Question: Sessions work perfectly in all other browsers that I have tested.
If I try to get the session id with 'sessionid = request.COOKIES['sessionid']', I get this error: 'KeyError: 'sessionid''
This is what I have in my settings.py:
'''
CACHE_BACKEND = 'memcached://127.0.0.1:11211/'
SESSION_COOKIE_DOMAIN = '.vb.is'
SESSION_ENGINE = 'django.contrib.sessions.backends.cache'
'''
Sites are vb.is, fiskifrettir.vb.is and hestabladid.vb.is

Server setup is: apache2 (mod_wsgi) and nginx
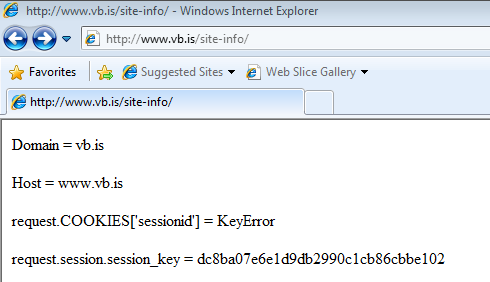
Answer: Setting a cookie on XX.XX won't work in general. See Q#6 here: <URL>.
You can avoid the problem by setting the cookie with domain=WWW.vb.is instead.